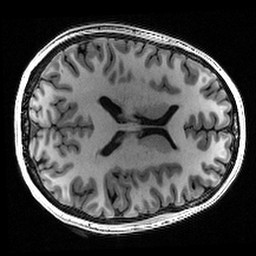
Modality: T1w
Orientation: axial
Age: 23
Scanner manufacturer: siemens
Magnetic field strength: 3 T
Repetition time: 2.4 s
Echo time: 0.00224 s